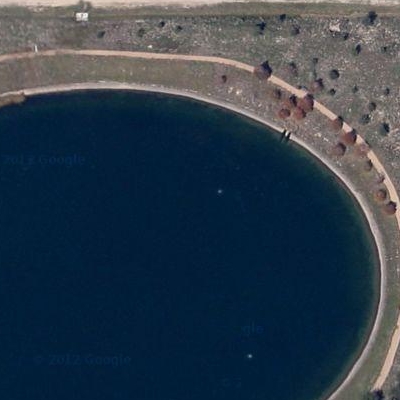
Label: RiverLake